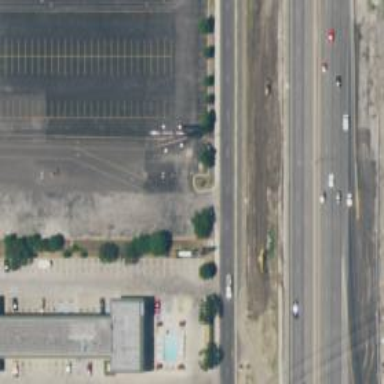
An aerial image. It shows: Secondary road with frontage road.